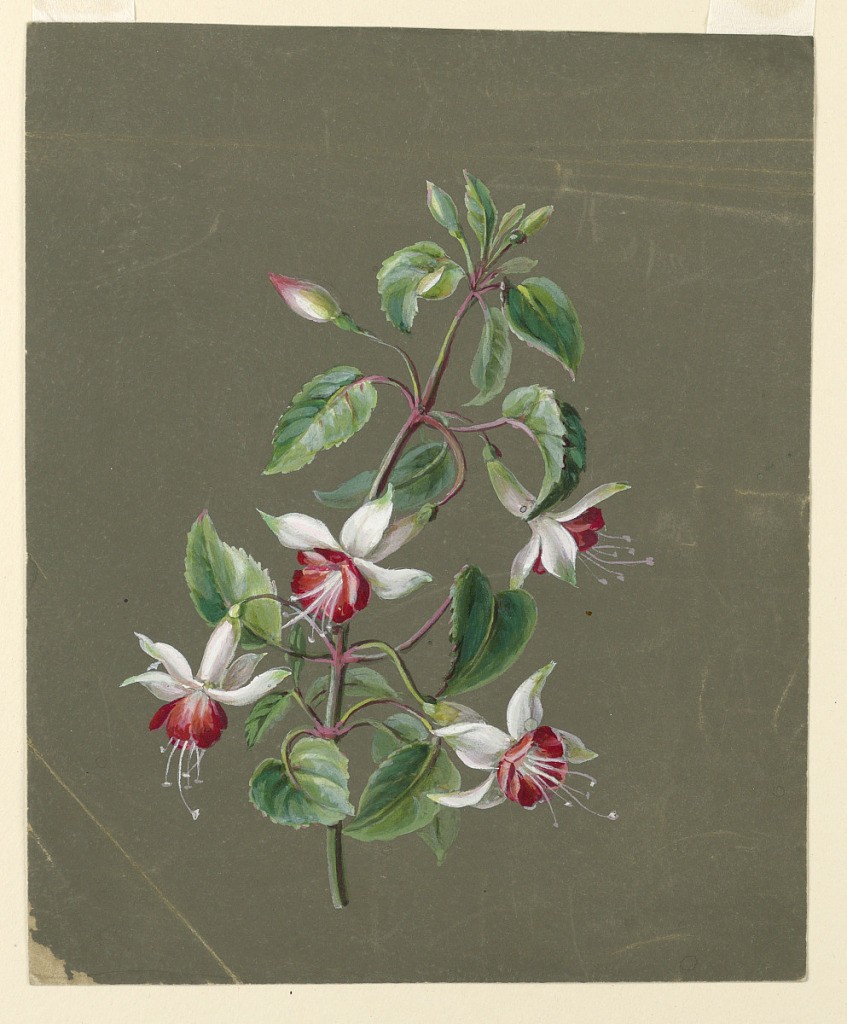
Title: Honeysuckle
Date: ca. 1870–1890
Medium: Brush and watercolor on paper
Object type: Drawing
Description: A branch of honeysuckle against a light brown ground.